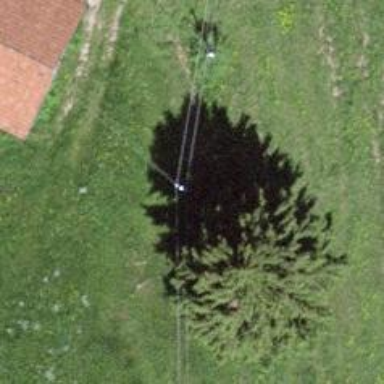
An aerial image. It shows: Evergreen needle-leaved tree typically found in agricultural areas.